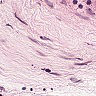
Metastatic tissue present: no